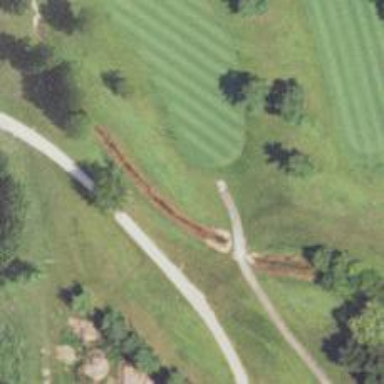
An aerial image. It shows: Service road that includes bridge over golf cart path.